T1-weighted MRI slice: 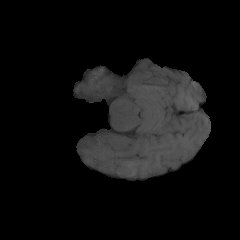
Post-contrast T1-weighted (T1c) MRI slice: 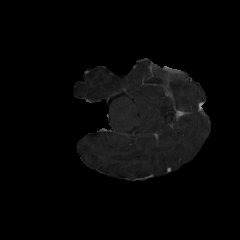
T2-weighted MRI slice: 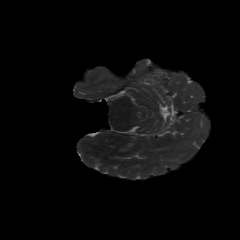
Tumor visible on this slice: no